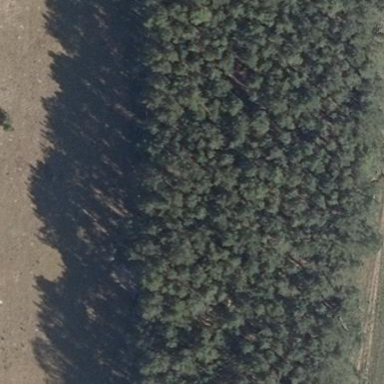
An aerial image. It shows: Forest area.